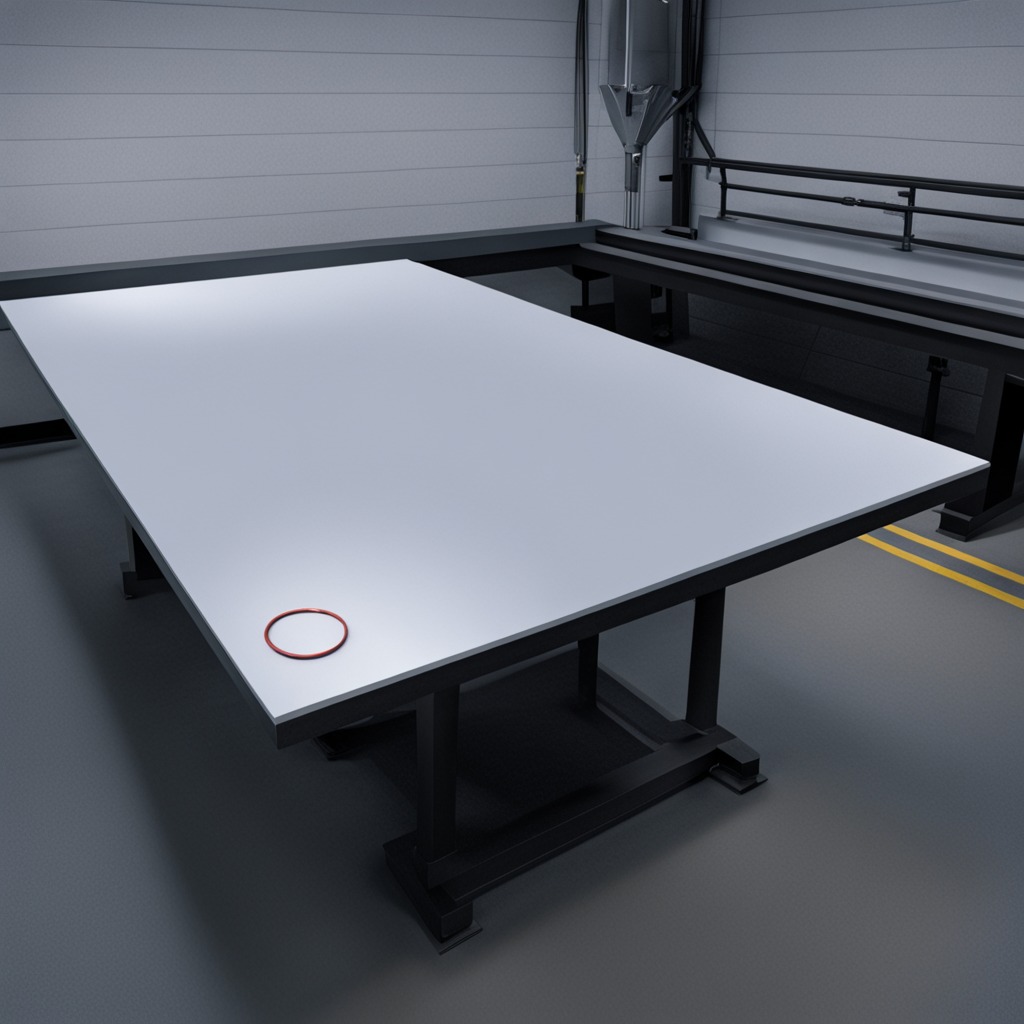
A rubber O-ring is lying on the tabletop.